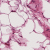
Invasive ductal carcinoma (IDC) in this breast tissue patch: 0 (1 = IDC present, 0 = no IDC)